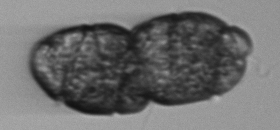
Label: Margalefidinium